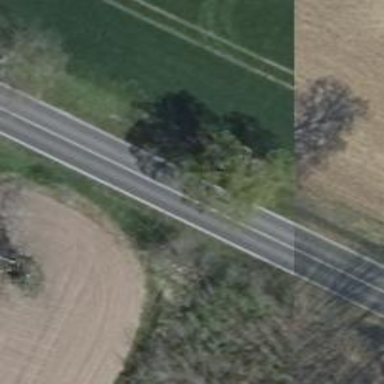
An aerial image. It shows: Deciduous tree with broadleaved leaves.